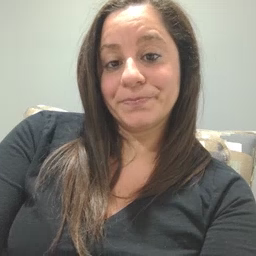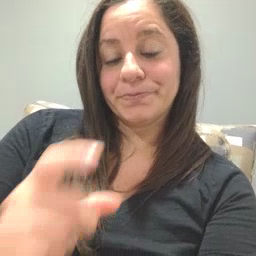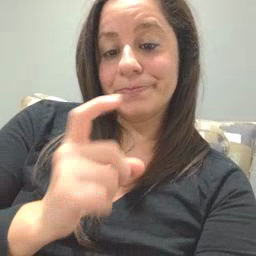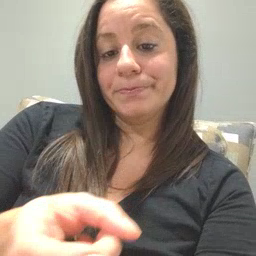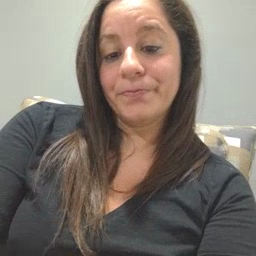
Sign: give